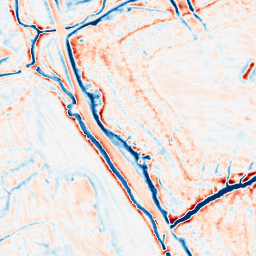
Category: edge_preserving
Decomposition family: bilateral
Decomposition parameters: d: 15
sigma_color: 75
sigma_space: 100
Upsampling method: sinc_hamming
Upsampling parameters: scale: 4
kernel_size: 8
Upsampling scale: 4